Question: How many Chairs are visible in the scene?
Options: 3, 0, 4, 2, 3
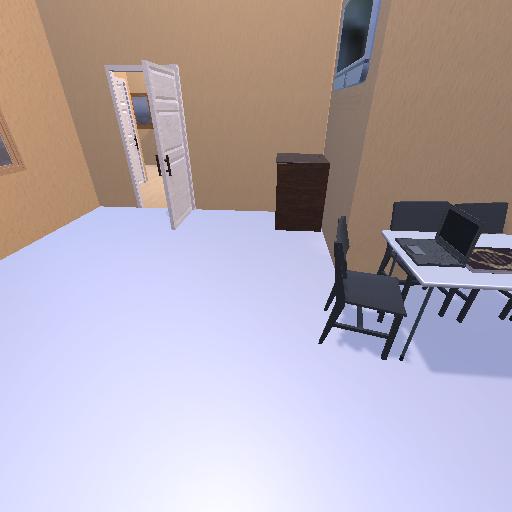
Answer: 3